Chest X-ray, AP view. Patient: 52 years old, sex F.
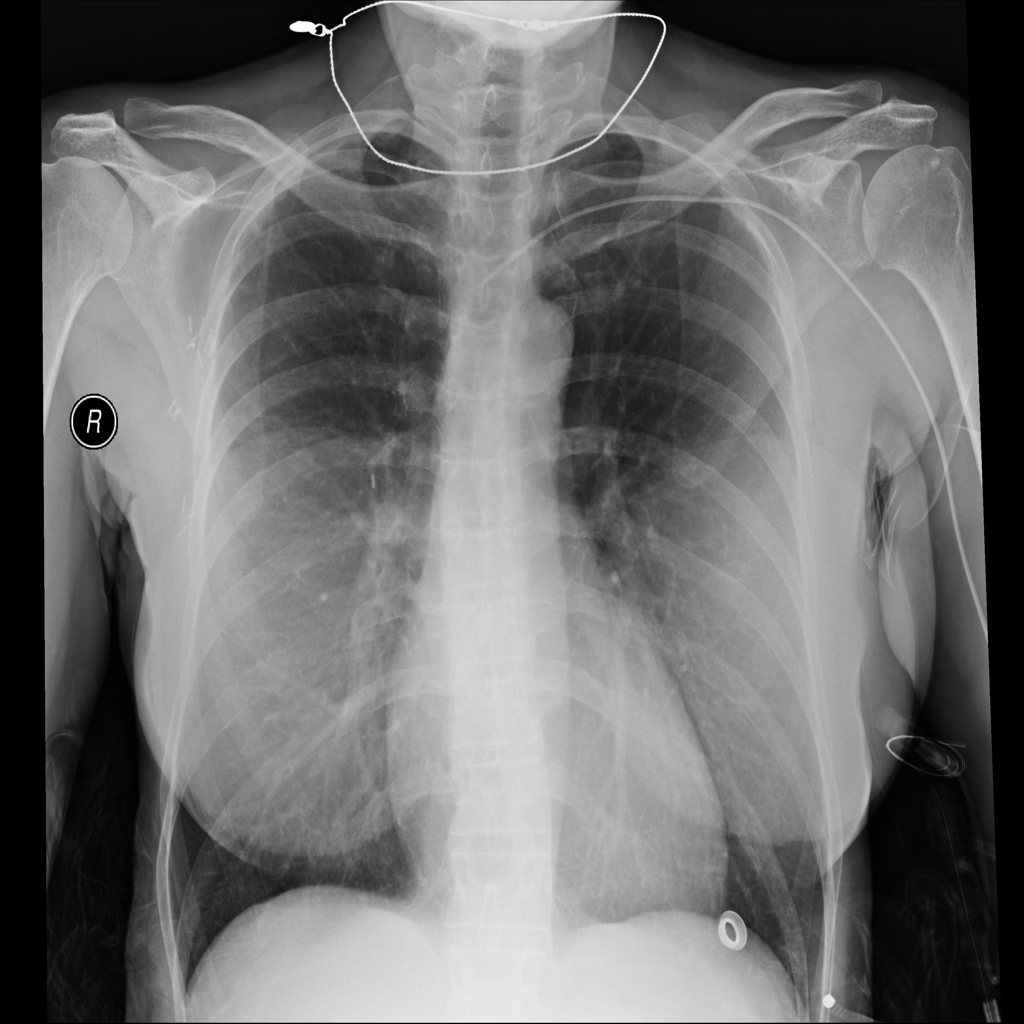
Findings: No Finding